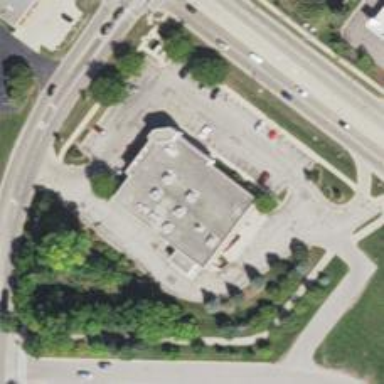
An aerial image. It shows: Pharmacy providing healthcare services.